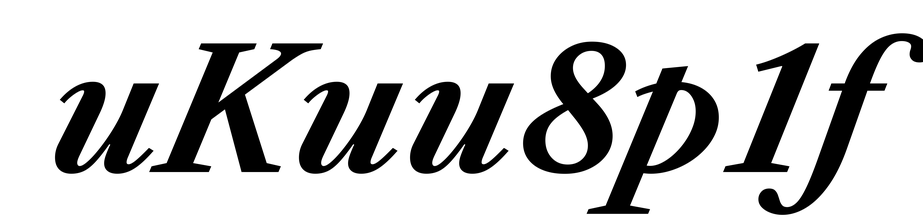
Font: LibreCaslonText-Italic_Bold_Italic